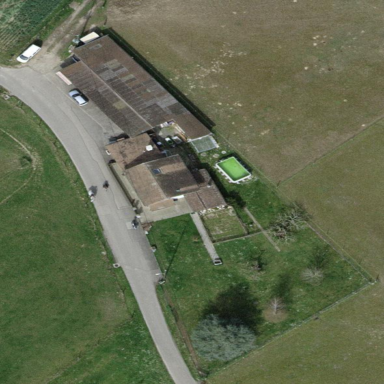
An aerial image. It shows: Farmyard area.